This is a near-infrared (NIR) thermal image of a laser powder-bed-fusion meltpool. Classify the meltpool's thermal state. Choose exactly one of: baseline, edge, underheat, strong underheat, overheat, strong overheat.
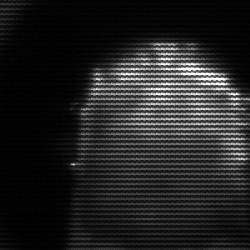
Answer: strong underheat